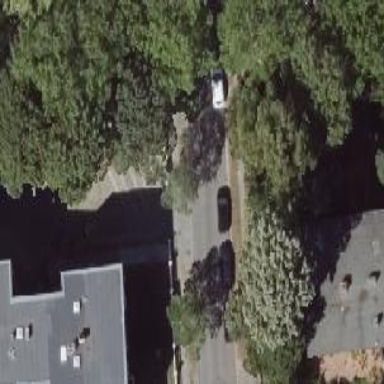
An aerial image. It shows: Residential road with asphalt surface. There are parallel parking lanes on both sides.